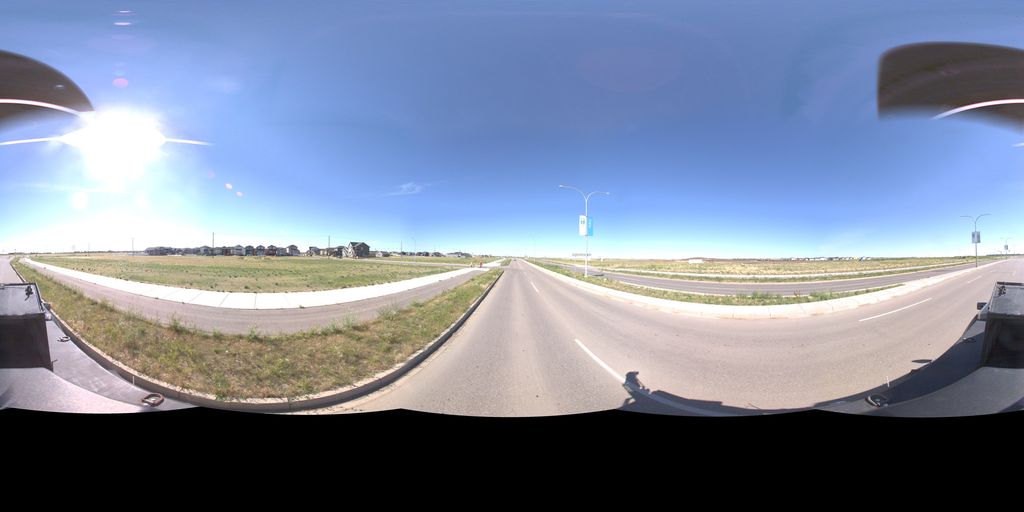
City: saskatoon